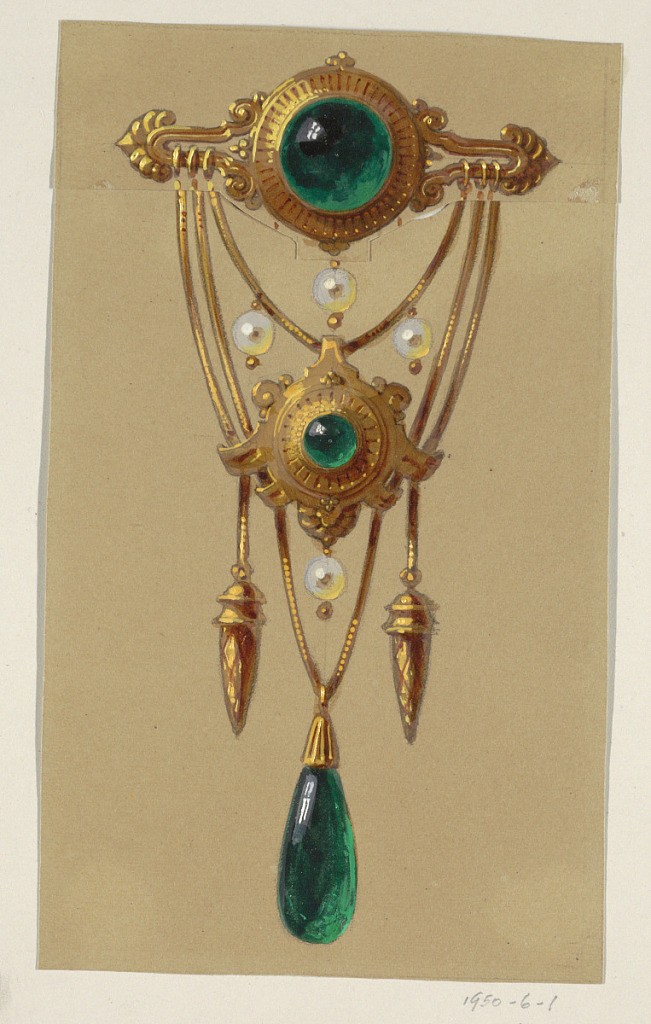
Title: Design for a Gold and Cabochon Gem Brooch
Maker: Alexis Falize, French, 1811–1898
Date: ca. 1855
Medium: Brush and gouache, gum varnish over graphite on tan wove paper
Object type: Drawing
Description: Golden brooch in form of pendant. At top, green cabochon-cut gem supports gold chains off of which hang two more green stones, one cabochon-cut, the second, an ovoid shape. Four drop pearls appear through- out the design.